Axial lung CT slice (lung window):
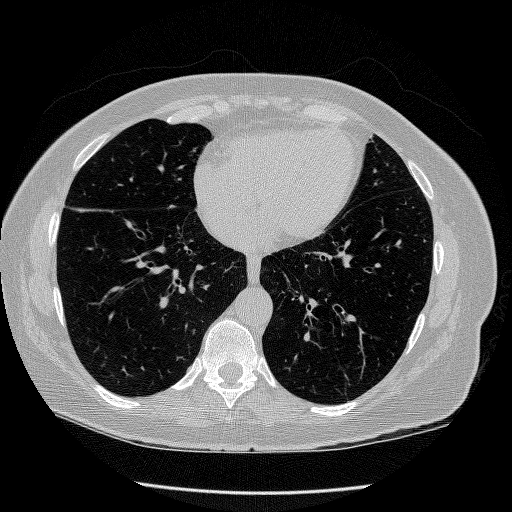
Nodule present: no